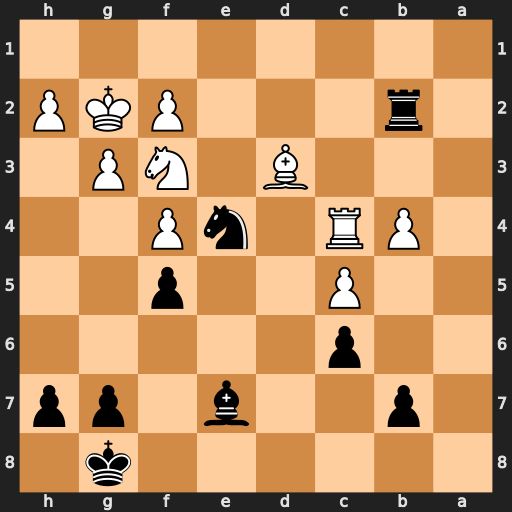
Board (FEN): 6k1/1p2b1pp/2p5/2P2p2/1PR1nP2/3B1NP1/1r3PKP/8
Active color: b
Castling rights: -
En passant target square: -
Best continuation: Rxf2+ Kh3 Rxf3 Bxe4 fxe4